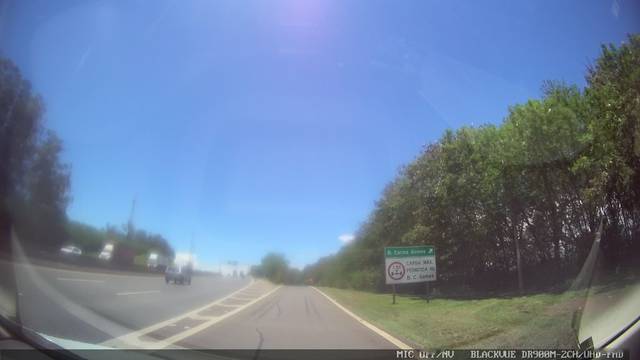
Region: Brazil
Coordinates: -22.777, -47.023